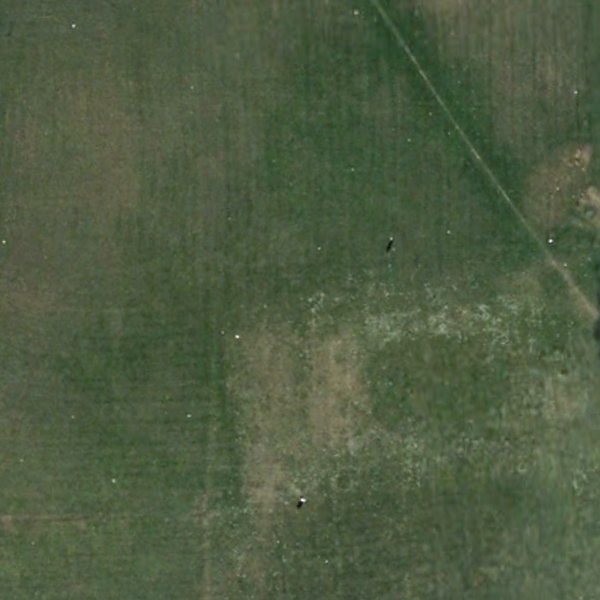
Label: Meadow